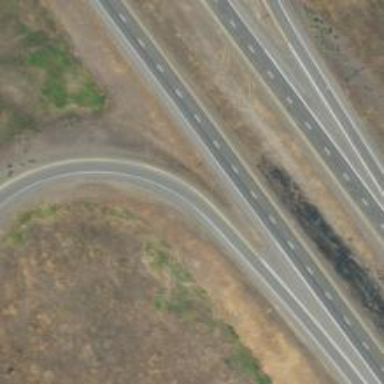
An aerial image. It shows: Motorway link.